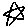
Label: star